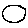
Label: moon